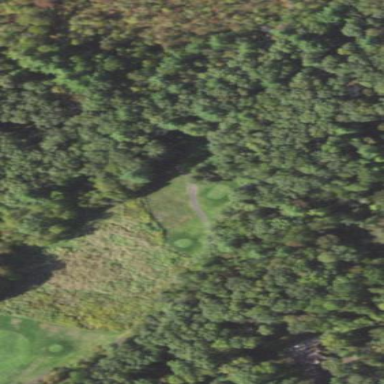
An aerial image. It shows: Area of rough grass used for golf.